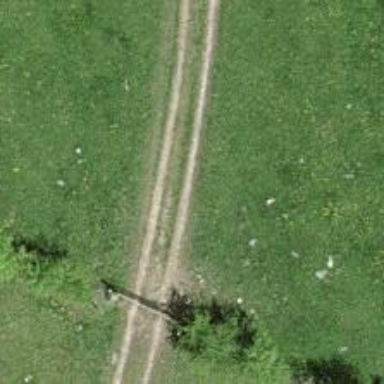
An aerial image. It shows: Track with grade 2 tracktype.